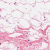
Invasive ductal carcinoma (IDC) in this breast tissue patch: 0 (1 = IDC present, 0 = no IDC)